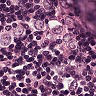
Metastatic tissue present: yes